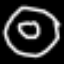
Label: donut